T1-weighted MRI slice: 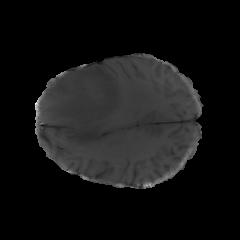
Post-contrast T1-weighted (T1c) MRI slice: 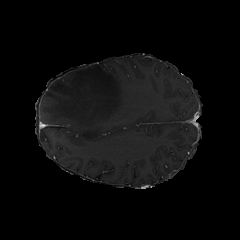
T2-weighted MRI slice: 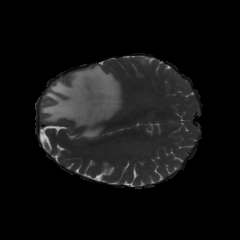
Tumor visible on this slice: yes